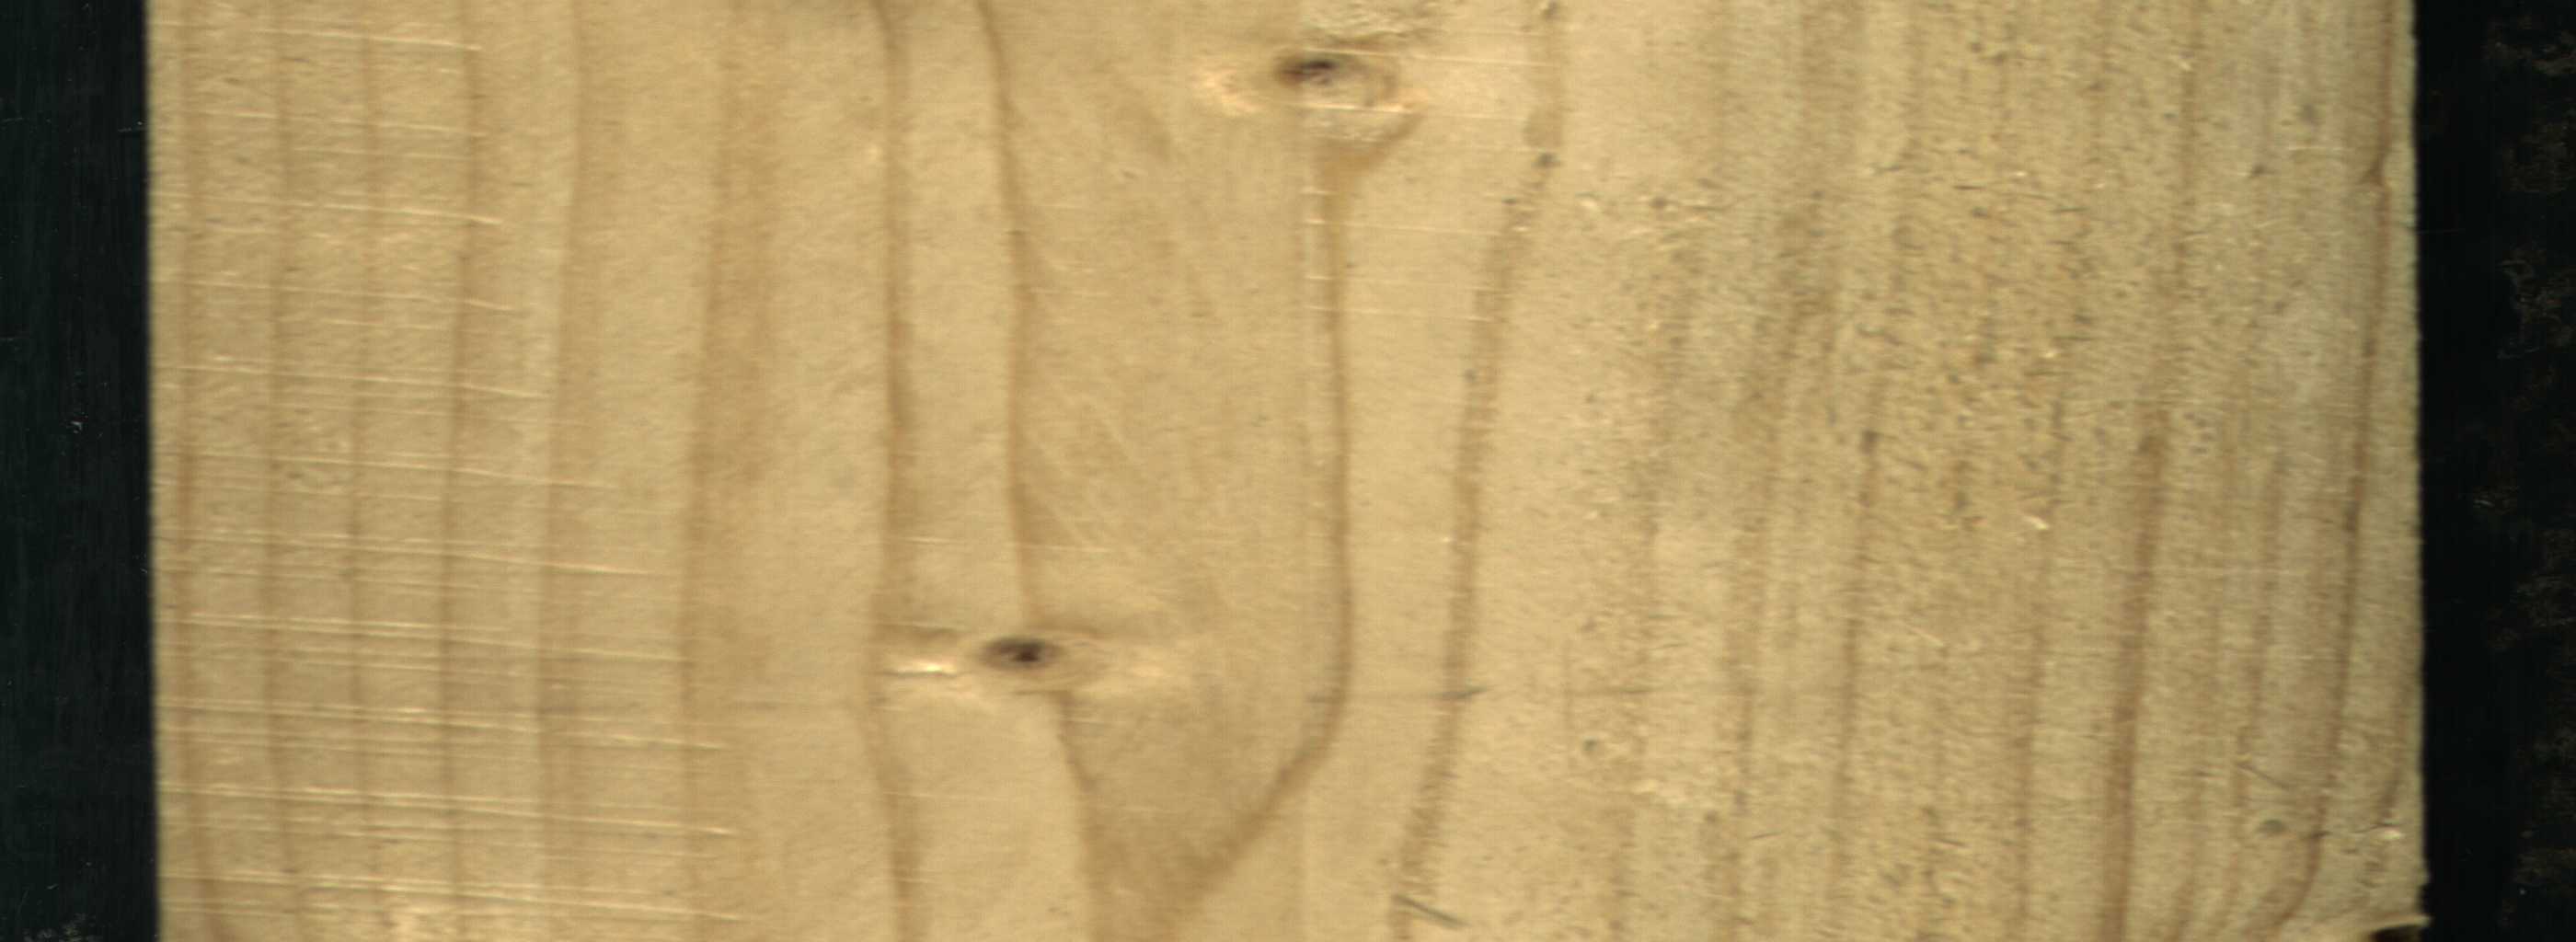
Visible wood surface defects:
Live_Knot
Live_Knot